Question: Is there a way to customize the bottom tabview buttons to have different sizes and even shape. Something like this:

Thanks!
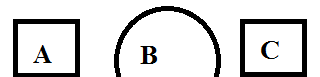
Answer: If you want the 'UITabBar' to have a different shape or size, unfortunately, you won't be able to change it even by subclassing 'UITabBar'.
To get started, you'll want to take a look at subclassing another type of 'UIView' -- either vanilla 'UIView' or 'UIImageView', add icons to them, and configure touch events to make them do what you want.
Here's some helpful resources for you to get started:
- <URL>